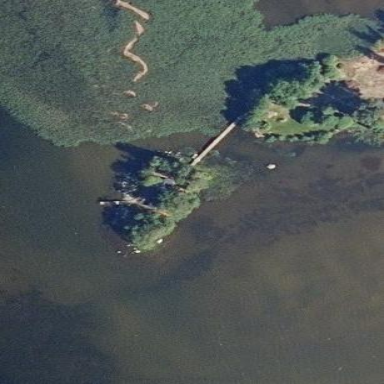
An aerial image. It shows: Islet.